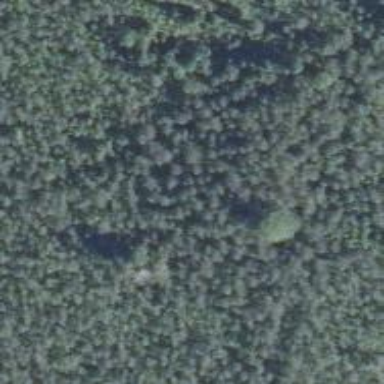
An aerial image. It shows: Woodland consisting mainly of needle-leaved trees.